Aerial crown-view tile of a tropical tree (Barro Colorado Island, Panama), acquired 20250715:
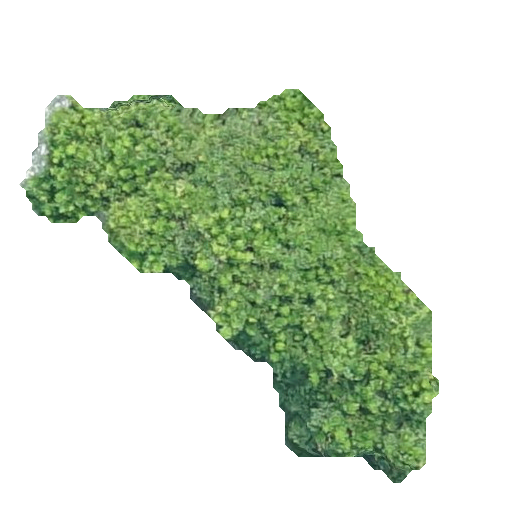
Species: Anacardium excelsum
GBIF accepted scientific name: Anacardium excelsum
Crown area: 122.298 m²